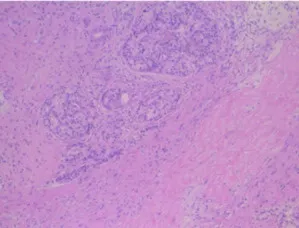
Postoperative pathology of the patient. No residual tumor cells, and the surgical margin was negative.
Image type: pathology (h&e)